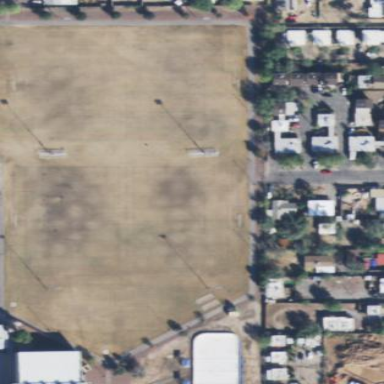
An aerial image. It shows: Soccer pitch designated for leisure and sports activities.